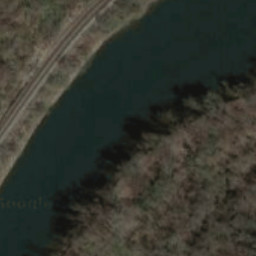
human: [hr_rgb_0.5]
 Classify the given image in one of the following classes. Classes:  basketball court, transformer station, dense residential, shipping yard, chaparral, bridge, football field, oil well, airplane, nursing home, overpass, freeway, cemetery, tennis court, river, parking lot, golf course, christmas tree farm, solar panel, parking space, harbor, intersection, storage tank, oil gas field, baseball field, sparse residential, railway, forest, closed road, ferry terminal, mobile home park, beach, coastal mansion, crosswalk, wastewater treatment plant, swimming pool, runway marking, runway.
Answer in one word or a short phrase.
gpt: river